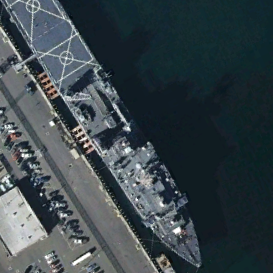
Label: combat